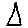
Label: triangle